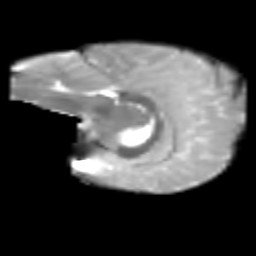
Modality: T2w
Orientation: sagittal
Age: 8
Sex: female
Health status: healthy